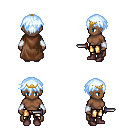
a pixel art fantasy rpg character, female body template, human, dark skin, brown cape, gold greaves, white cyan short bangs hairstyle, gold tiara, white cloth bracers, maroon shoes, dagger, four views (front, back, left, right), 2x2 character sprite sheet, small pixel art, hard edges, no anti-aliasing